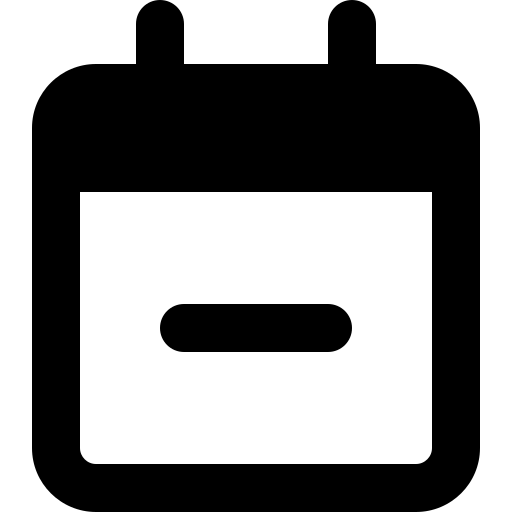
Tags: icon, FontAwesome, fa-icon, outline, calendar, minus